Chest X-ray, PA view. Patient: 70 years old, sex F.
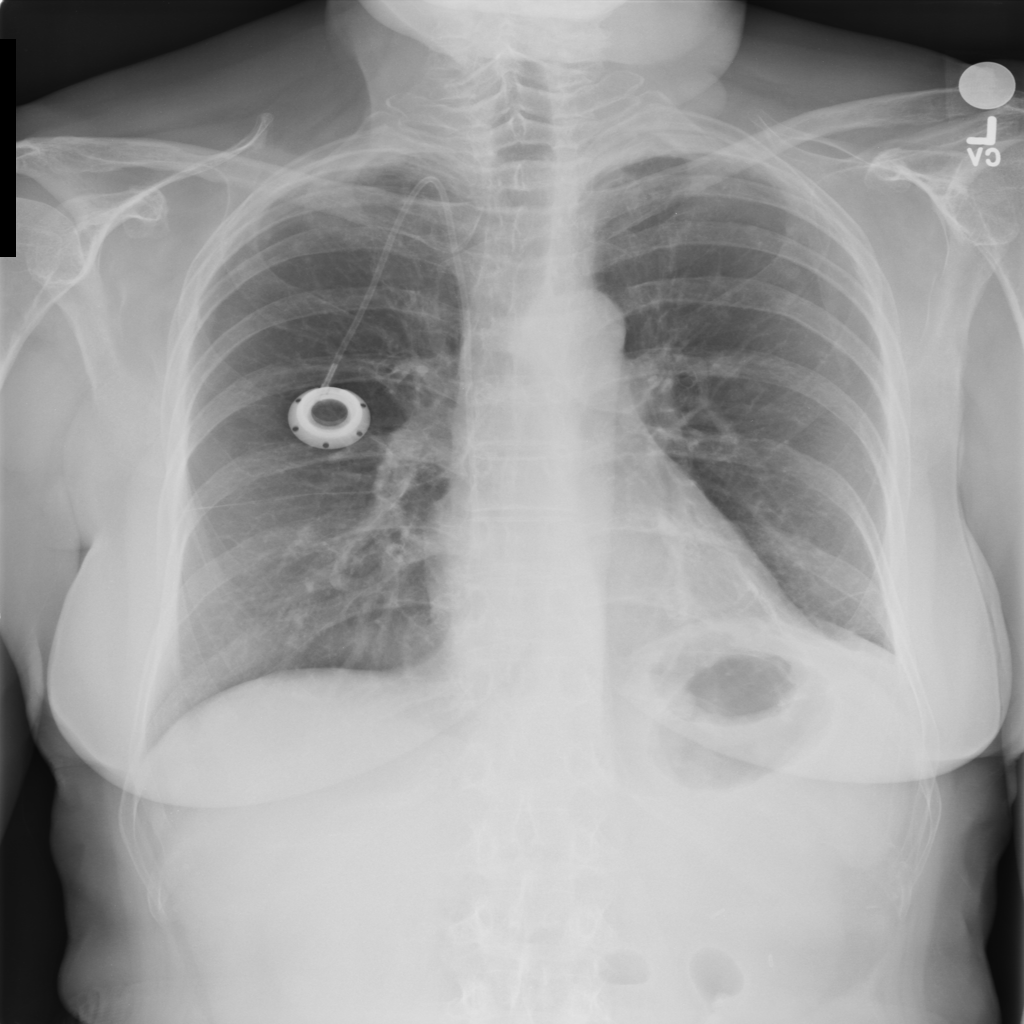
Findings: Atelectasis